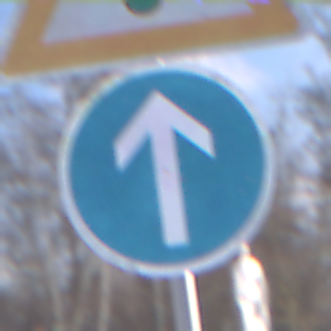
Verkehrszeichen: VorgeschriebeneFahrtrichtungGeradeaus
Zusatzzeichen oben: Lichtzeichenanlage
Umgebung: Outdoor, Nature
Tageszeit: MorningAfternoon
Wetter: PartlyCloudy
Licht: Natural
Jahreszeit: Winter
Kontrast: HighContrast